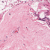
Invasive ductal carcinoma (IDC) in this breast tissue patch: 0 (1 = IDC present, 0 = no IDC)